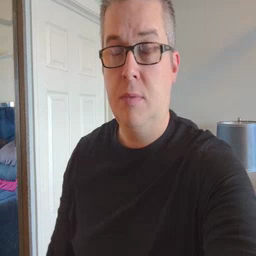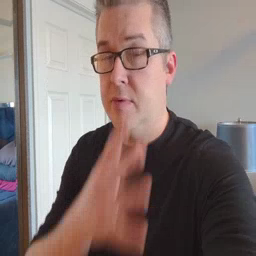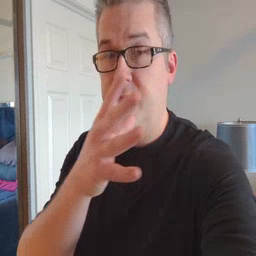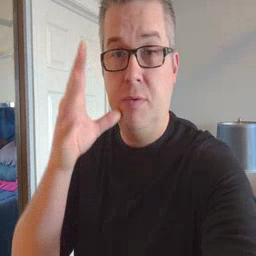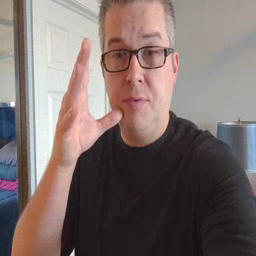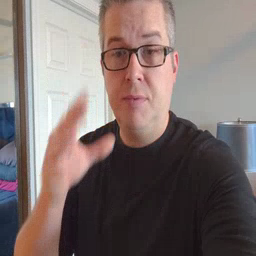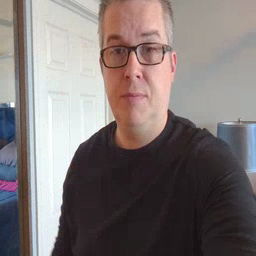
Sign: farm